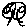
Label: tree